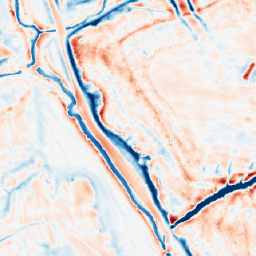
Category: edge_preserving
Decomposition family: bilateral
Decomposition parameters: d: 21
sigma_color: 50
sigma_space: 75
Upsampling method: area
Upsampling parameters: scale: 2
Upsampling scale: 2